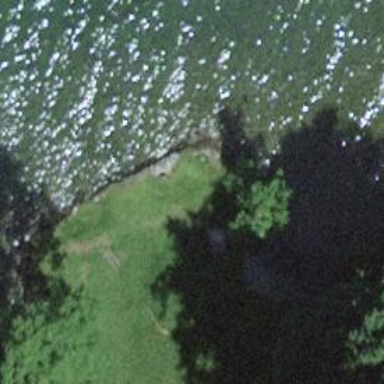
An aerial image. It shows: Picnic site for tourists.